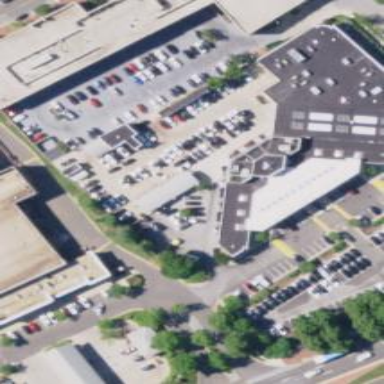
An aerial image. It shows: Retail building housing car shop.